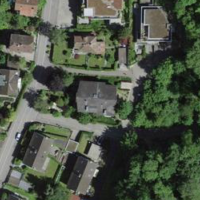
EUNIS habitat code: 55
Species observed at this site:
Allium ursinum